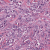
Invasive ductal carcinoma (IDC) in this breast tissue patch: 1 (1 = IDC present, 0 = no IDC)